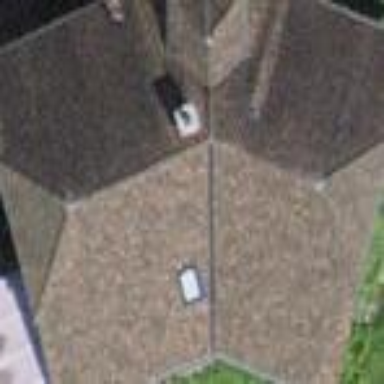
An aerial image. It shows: Residential building with half-hipped roof shape.